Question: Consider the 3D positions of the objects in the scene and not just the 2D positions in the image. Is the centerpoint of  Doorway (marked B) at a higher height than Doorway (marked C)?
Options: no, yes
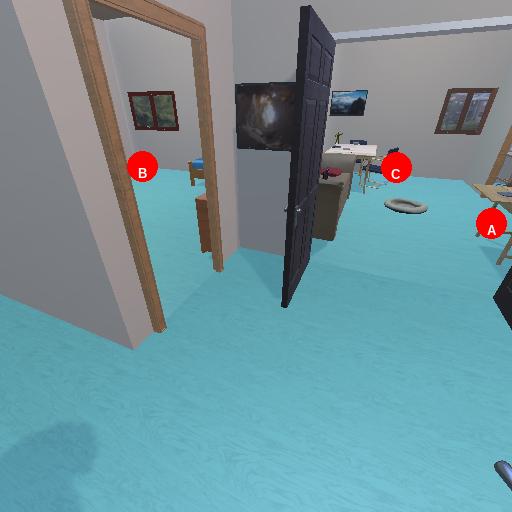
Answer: no